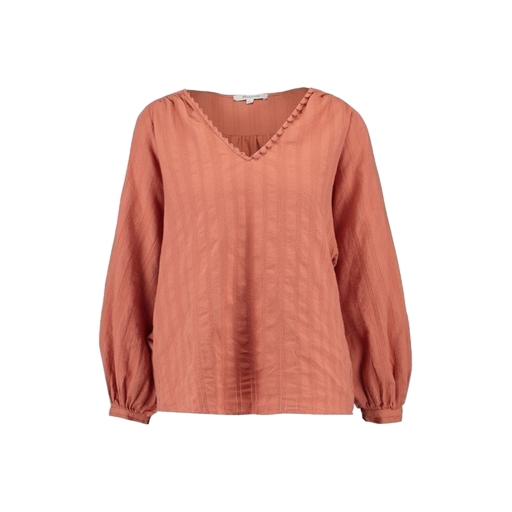
multicolor vero moda rust high neck blouse, longsleeved blouse, long-sleeve blouse, white background